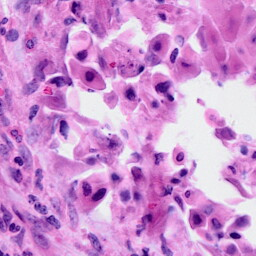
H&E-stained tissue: Cervix